Question: I am trying to insert a string into a 'char(20)' column in my SQL Server database.
I set the string to be equal to a value and then add it to a parameter
'''
thisstring = "1914"
cmd.Parameters.AddWithValue("@code", thisstring)
'''
However every time I try it ends up looking like this in the database

I need it to look like the '1913, 000000, 000001' ones.
When I try to pad the string with spaces
'''
thisstring= thisstring.PadLeft(20, " ")
'''
or
'''
thisstring = " " & thisstring
'''
I am getting
> String or binary data would be truncated
even if the field wasn't 20 characters total
What am I doing wrong?
Edit*** here is the column in SQL Server
<URL>
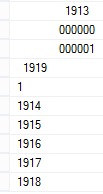
Answer: I am not absolutely sure, but I think the problem lies in the AddWithValue.
While convenient this method doesn't allow to specify the exact datatype to pass to the database engine and neither the size of the parameter. It pass always an nvarchar parameter for a C# UNICODE string.
I think you should try with the standard syntax used to build a parameter
'''
Dim p = new SqlParameter("@code", SqlDbType.Char, 20)
p.Value = thisstring.PadLeft(20, " ")
'''
<URL>